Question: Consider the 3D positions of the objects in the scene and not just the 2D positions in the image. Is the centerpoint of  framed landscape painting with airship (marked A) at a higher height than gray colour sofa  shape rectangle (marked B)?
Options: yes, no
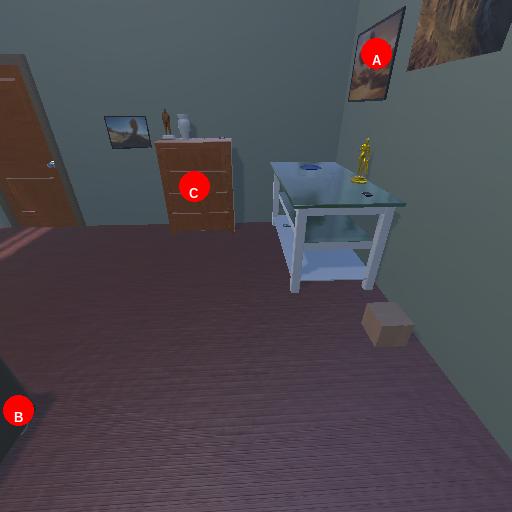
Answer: yes